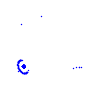
Particle: pion